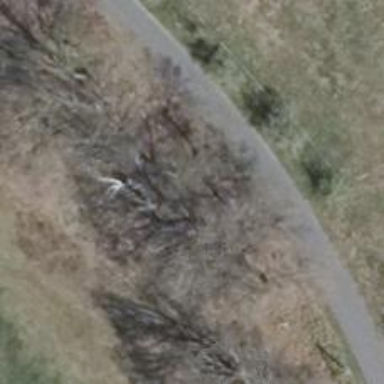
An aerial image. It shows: Deciduous broadleaved tree.